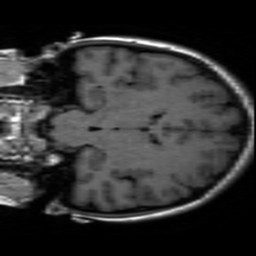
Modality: inplaneT1
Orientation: coronal
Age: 21
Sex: female
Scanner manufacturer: ge
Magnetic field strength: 3 T
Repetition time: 2.499 s
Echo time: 0.02513 s